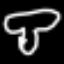
Label: mushroom